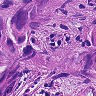
Metastatic tissue present: yes